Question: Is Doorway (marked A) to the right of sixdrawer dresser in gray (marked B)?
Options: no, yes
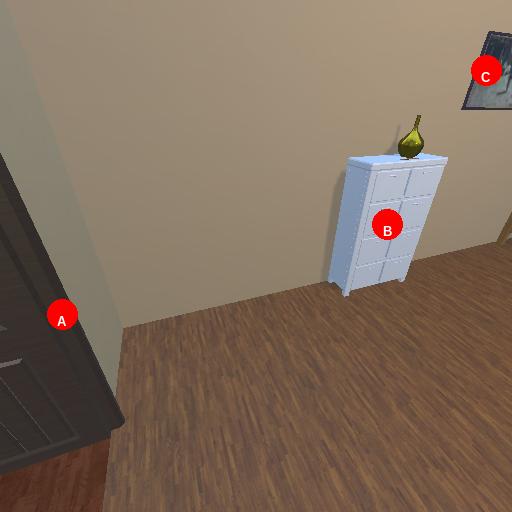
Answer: no